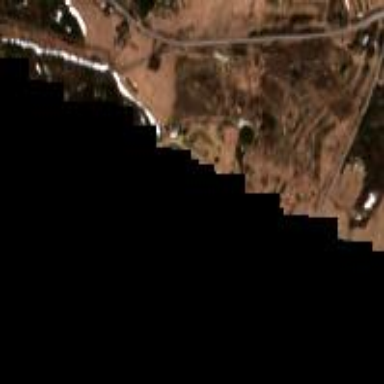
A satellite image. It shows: Fence surrounding golf course. Perfect place for golf enthusiasts.